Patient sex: M
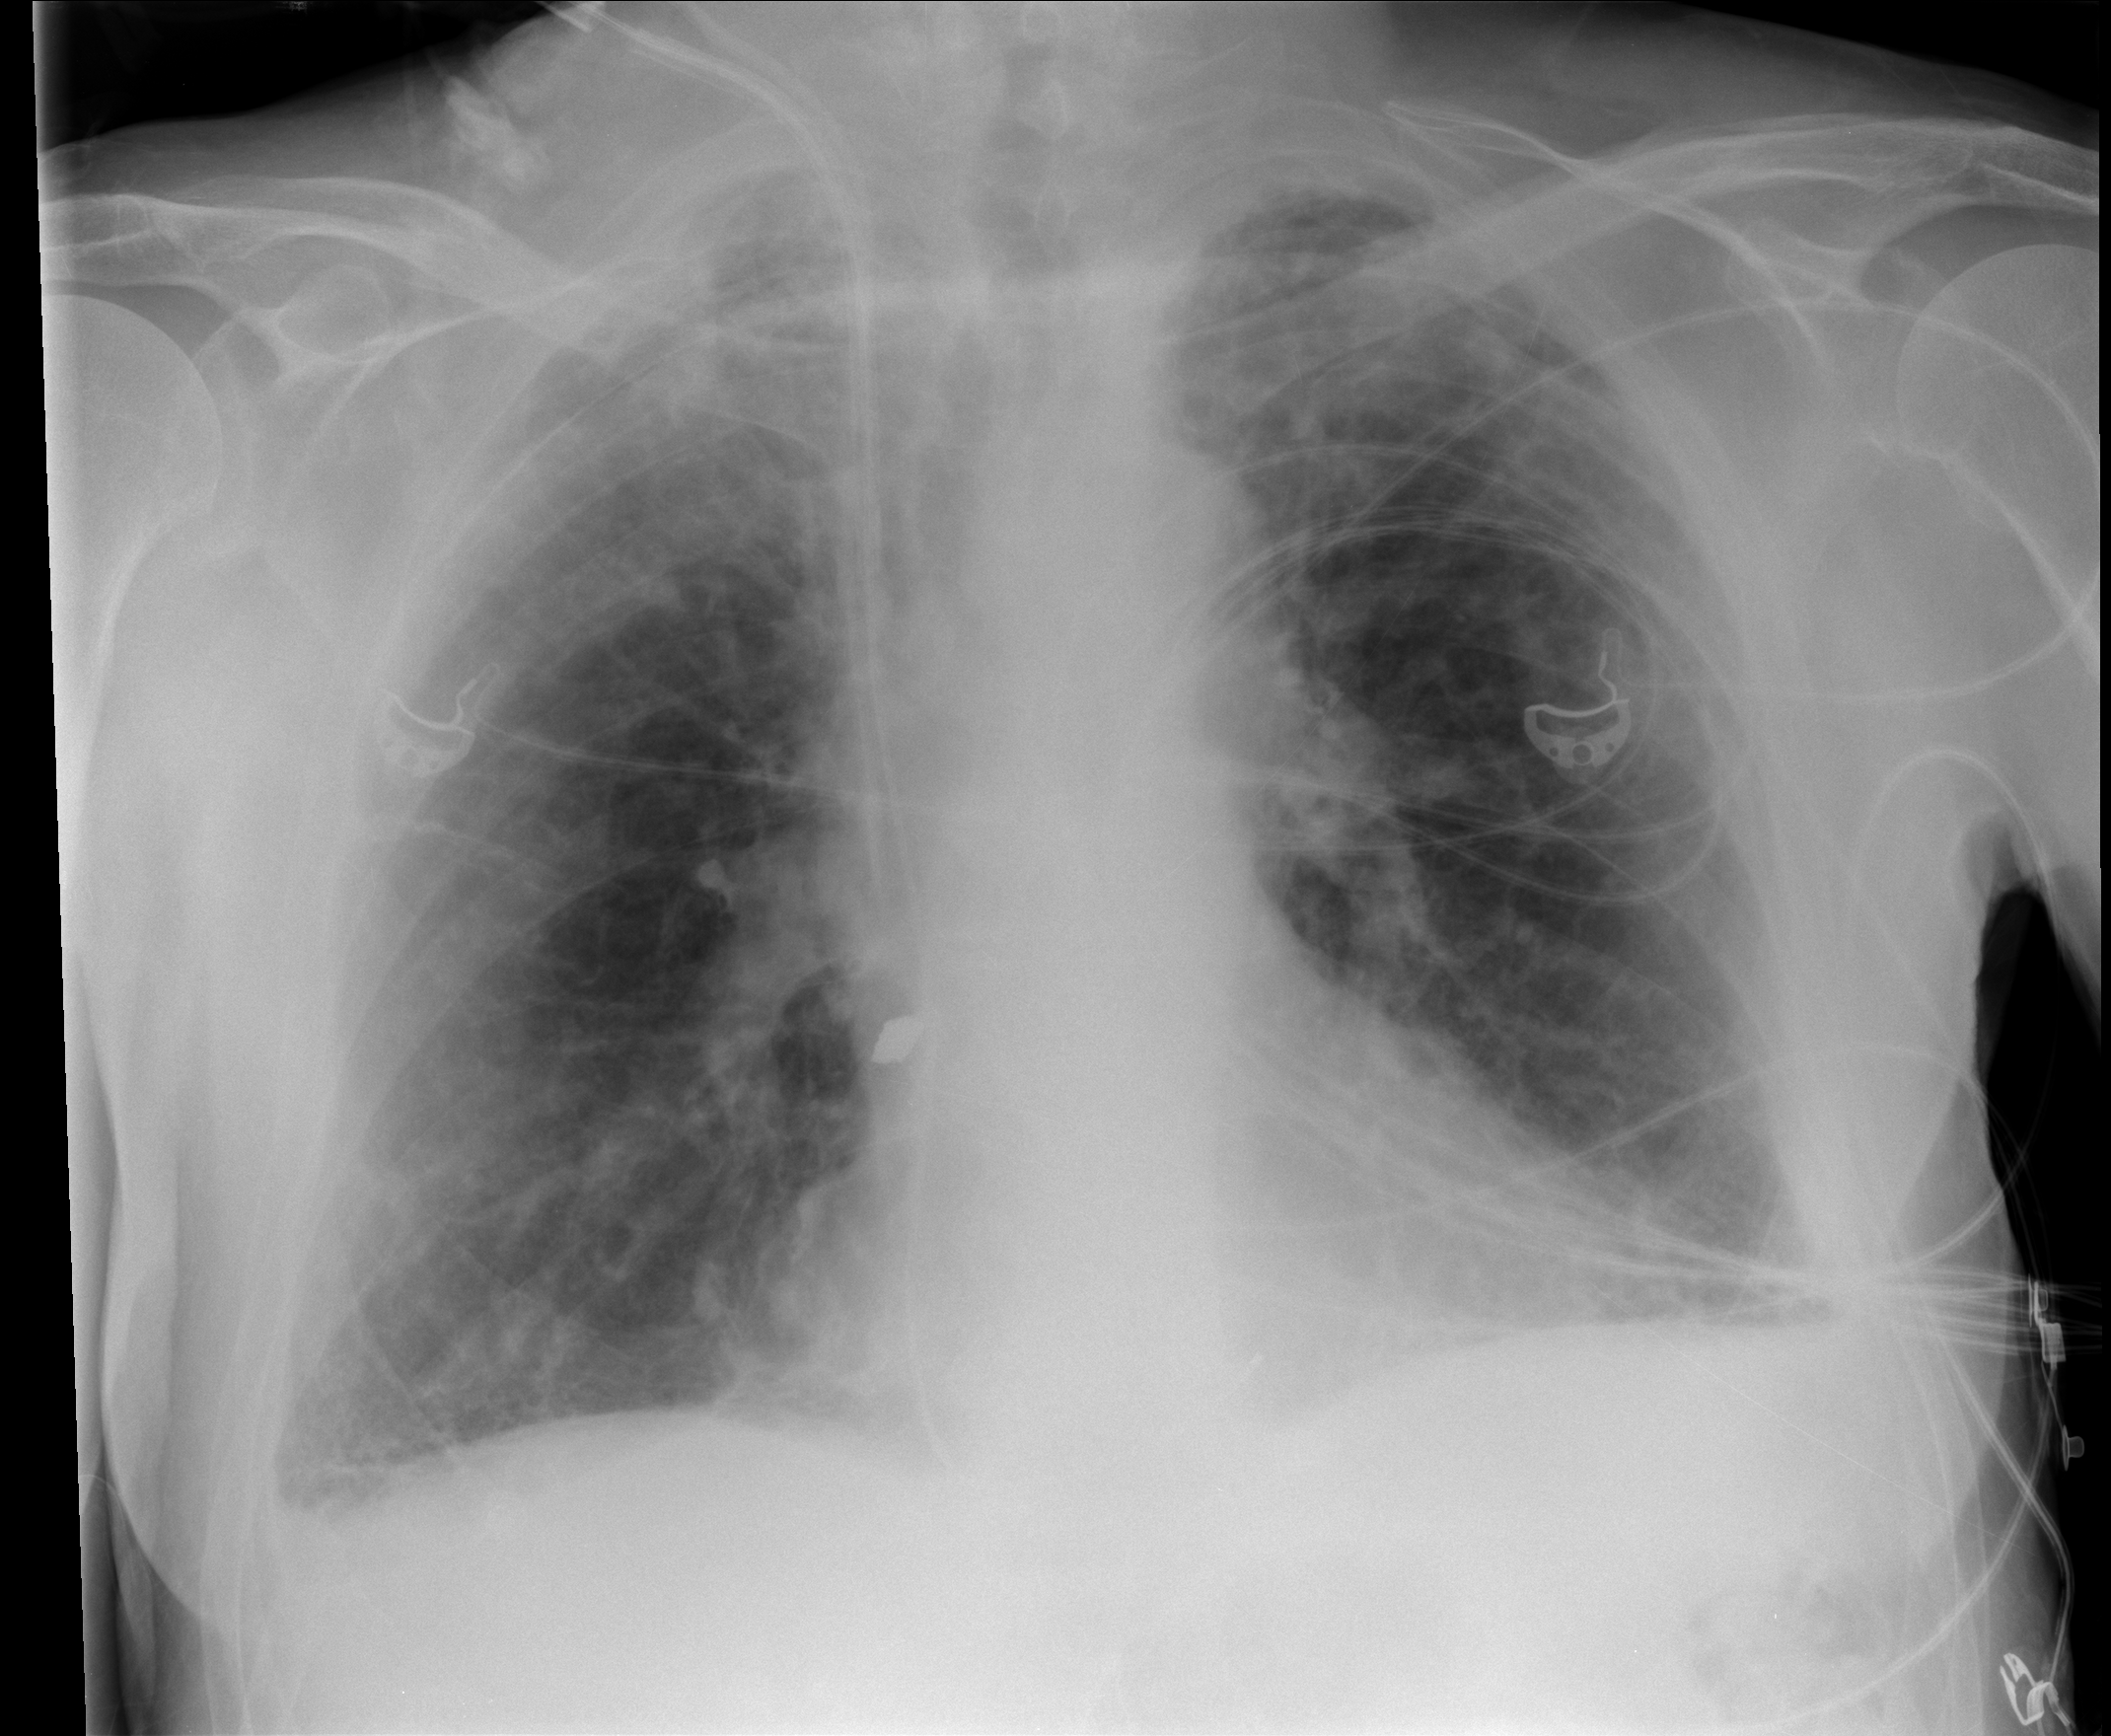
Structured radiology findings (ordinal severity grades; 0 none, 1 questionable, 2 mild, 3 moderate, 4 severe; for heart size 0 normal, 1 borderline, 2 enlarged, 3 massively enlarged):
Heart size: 0
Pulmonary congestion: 2
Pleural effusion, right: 2
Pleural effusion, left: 2
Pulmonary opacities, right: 0
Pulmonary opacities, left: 0
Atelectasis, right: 2
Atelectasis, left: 2